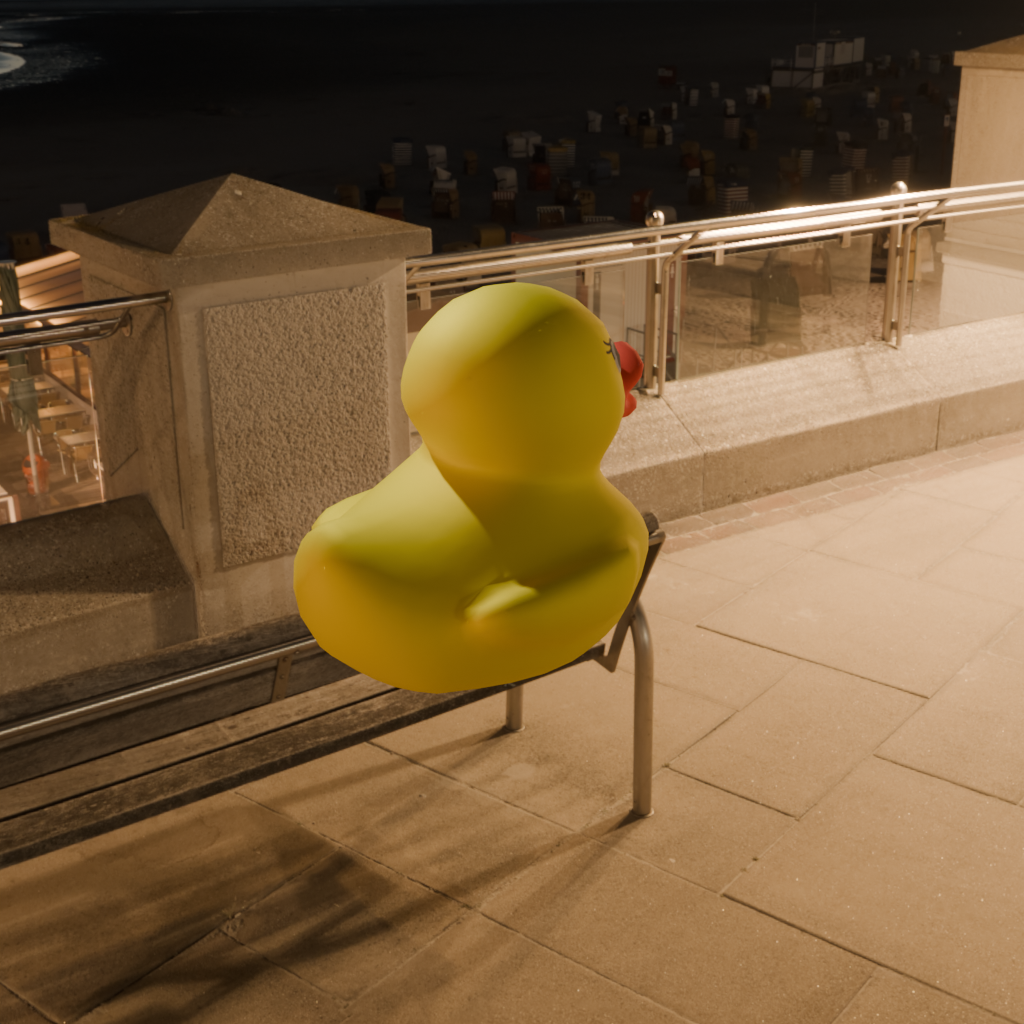
an image of a yellow rubber duck seen from <back_right> in a coastal promenade at night illuminated with streetlights and ocean view.